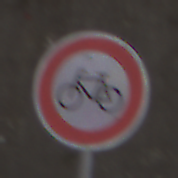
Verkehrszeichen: VerbotRadverkehr
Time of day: MorningAfternoon
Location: Outdoor (Suburban)
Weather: PartlyCloudy
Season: NotSpecified
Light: Natural